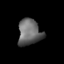
Tissue: skin
Cell type: Others
Senescence score: 0.7472
Nuclear area (px): 595
Mean DAPI intensity: 103.808